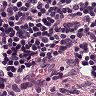
Metastatic tissue present: no